Question: So here's a fiddle demonstrating the problem: <URL>, click and select on any option, and then you should see a thin gray line appear that doesn't exactly sit within the '<select>' element.
Here's an image demonstrating this:
:
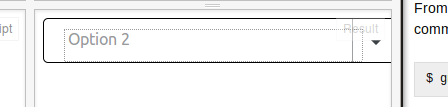
Answer: Credit to this post here: <URL>
'''
select:-moz-focusring {
color: transparent;
text-shadow: 0 0 0 #000;
}
'''